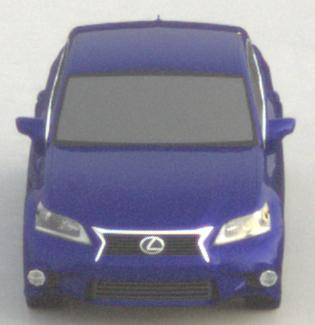
Make: Lexus
Model: GS 250
Detailed model: GS (L10)
Model produced from: 2012/06
Model produced until: 2013/12
Doors: 4
Color: blue
Road condition: dry road
Daytime: sunrise or sunset
Contrast: low contrast